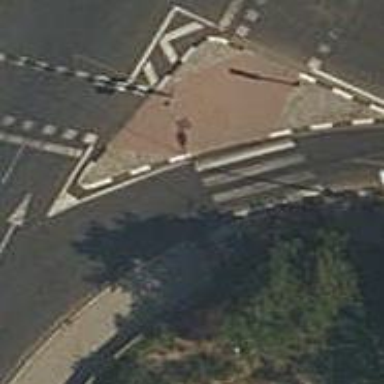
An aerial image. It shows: Road crossing with traffic signals.